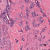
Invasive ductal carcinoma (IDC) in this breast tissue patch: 1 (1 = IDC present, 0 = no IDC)